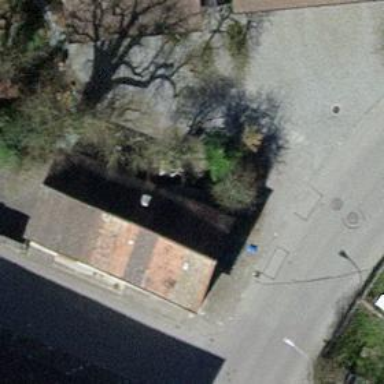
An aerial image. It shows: Shed.